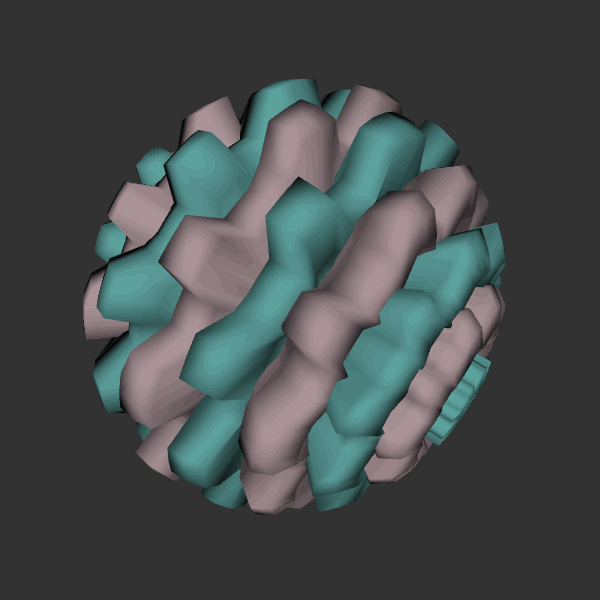
Background: dark